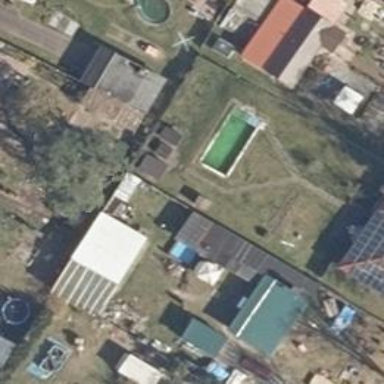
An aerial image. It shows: Swimming pool located in leisure land.